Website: slack
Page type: billing-address
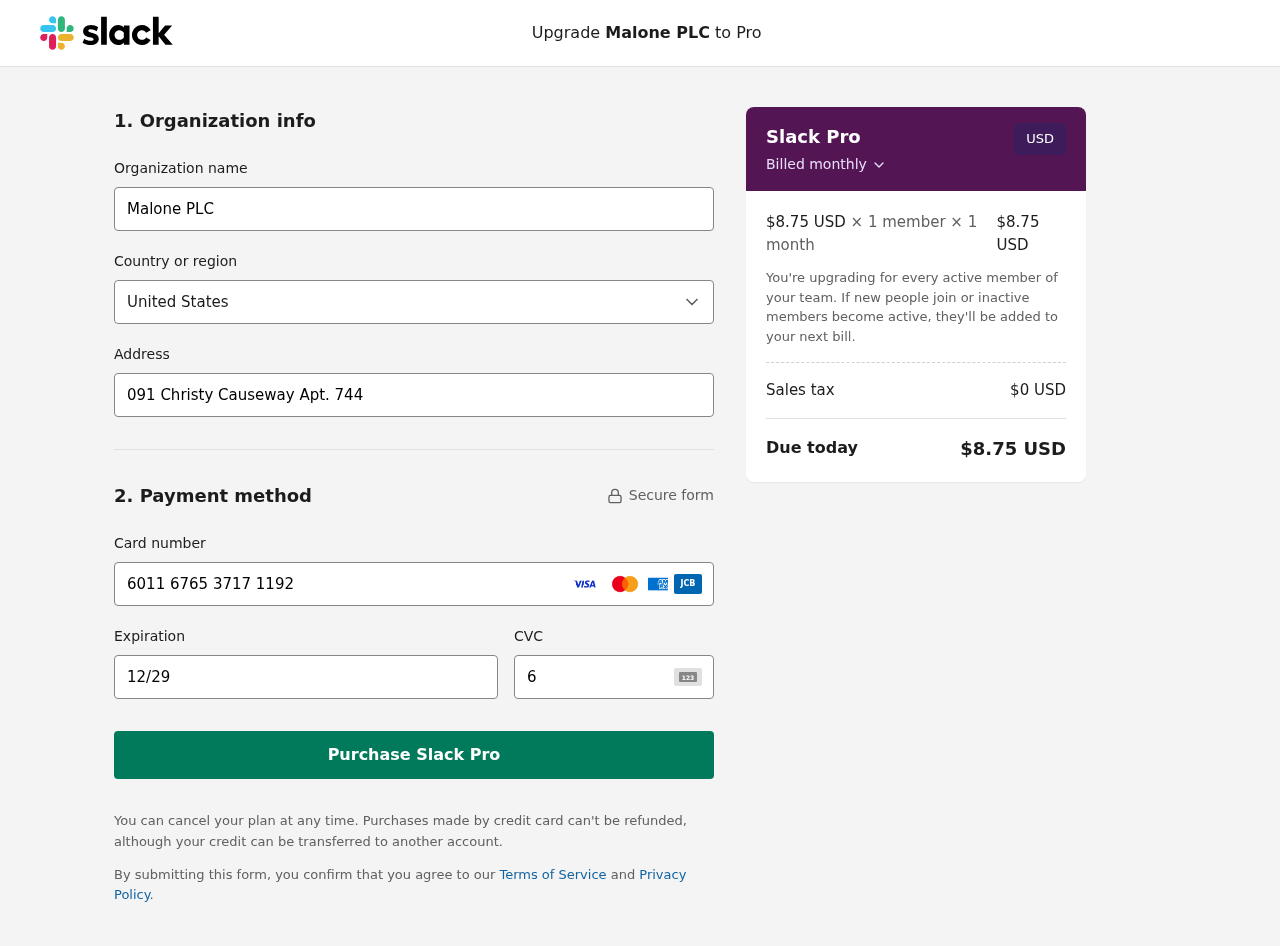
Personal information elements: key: PII_CARD_CVV
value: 621
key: PII_CARD_EXPIRY
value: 12/29
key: PII_CARD_NUMBER
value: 6011 6765 3717 1192
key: PII_COMPANY
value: Malone PLC
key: PII_COUNTRY
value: United States
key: PII_STREET
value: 091 Christy Causeway Apt. 744
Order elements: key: ORDER_PRICE_PER_MEMBER
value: $8.75 USD
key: ORDER_MEMBER_COUNT
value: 1
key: ORDER_MONTH_COUNT
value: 1
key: ORDER_SUBTOTAL
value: $8.75 USD
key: ORDER_TAX
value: $0
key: ORDER_TOTAL
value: $8.75 USD